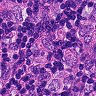
Metastatic tissue present: yes